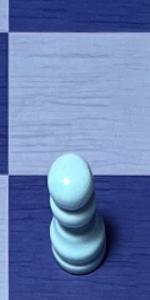
Label: Pawn_White